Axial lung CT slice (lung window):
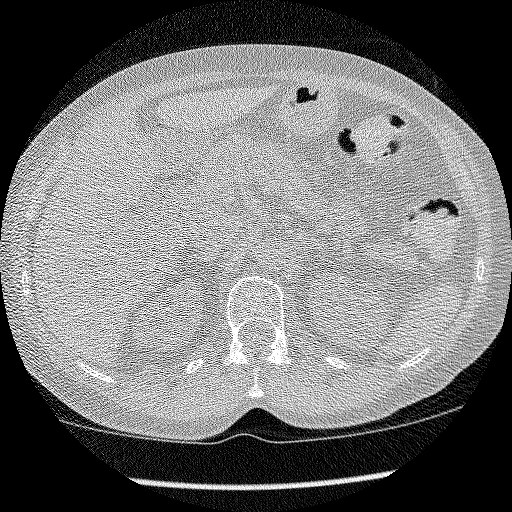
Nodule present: no